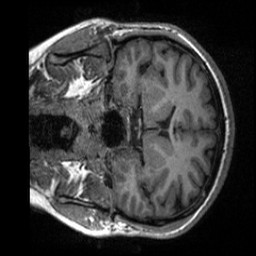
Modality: T1w
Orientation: coronal
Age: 33
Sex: female
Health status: healthy
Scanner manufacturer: siemens
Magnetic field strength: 3 T
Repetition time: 2 s
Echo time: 0.00232 s